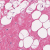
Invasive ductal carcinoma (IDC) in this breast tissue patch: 0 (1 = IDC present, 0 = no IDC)